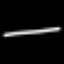
Label: line